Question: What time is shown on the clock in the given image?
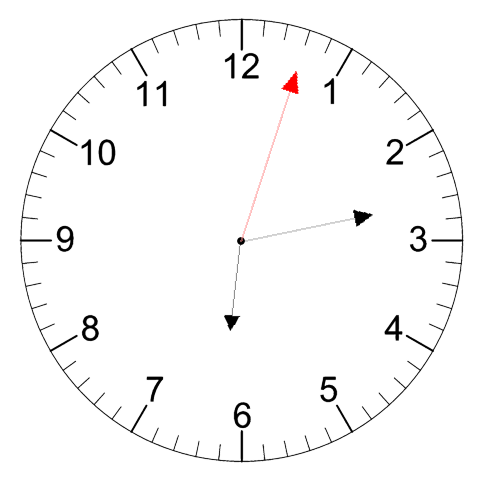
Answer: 06:13:03